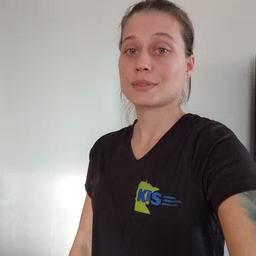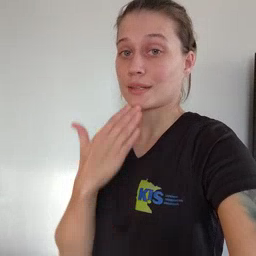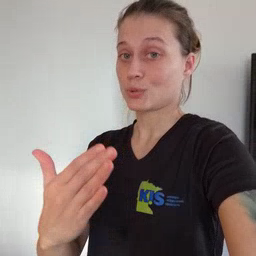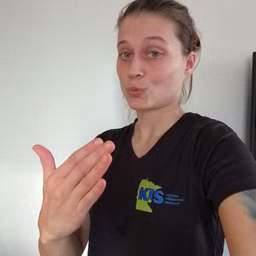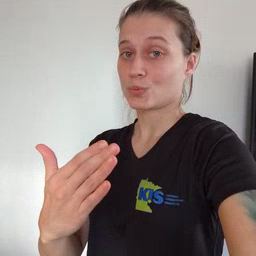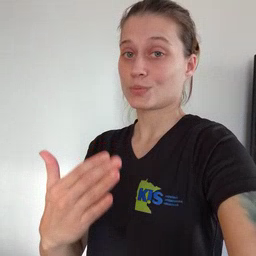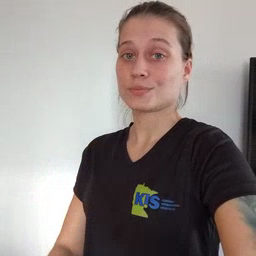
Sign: thankyou